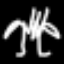
Label: palm tree